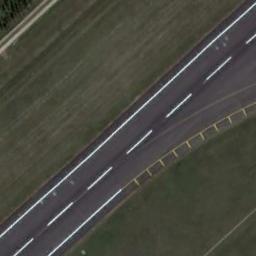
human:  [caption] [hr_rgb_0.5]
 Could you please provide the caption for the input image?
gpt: The grass is on either side of the runway .

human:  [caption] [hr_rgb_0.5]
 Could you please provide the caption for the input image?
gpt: There is a green lawn next to the runway, And there are white dashes on the runway .

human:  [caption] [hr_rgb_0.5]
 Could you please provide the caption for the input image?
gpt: The runway goes through the lawn and some center line markings are on the runway .

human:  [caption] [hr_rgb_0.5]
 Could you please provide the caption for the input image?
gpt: The runway is on the grass .

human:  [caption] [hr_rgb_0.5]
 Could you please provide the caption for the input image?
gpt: There are green meadows beside the runway .